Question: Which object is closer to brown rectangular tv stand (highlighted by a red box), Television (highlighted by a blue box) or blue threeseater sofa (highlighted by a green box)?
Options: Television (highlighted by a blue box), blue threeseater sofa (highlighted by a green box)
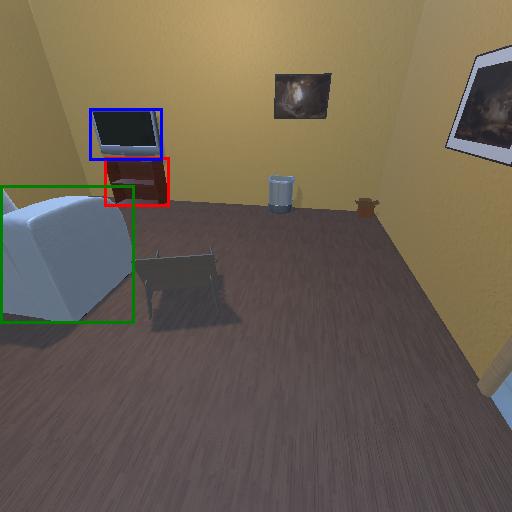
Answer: Television (highlighted by a blue box)